Aerial crown-view tile of a tropical tree (Barro Colorado Island, Panama), acquired 20250818:
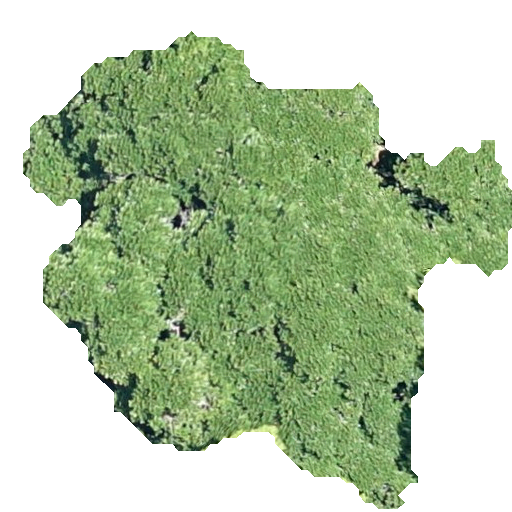
Species: Ficus insipida
GBIF accepted scientific name: Ficus insipida
Crown area: 203.132 m²